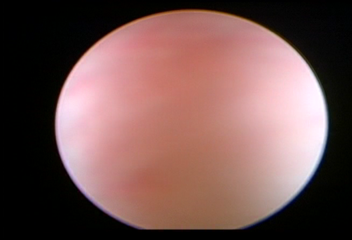
Modality: WLC
Class: Normal mucosa
Bladder cancer association: No